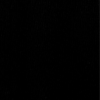
Label: dusty